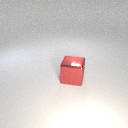
large red metal cube